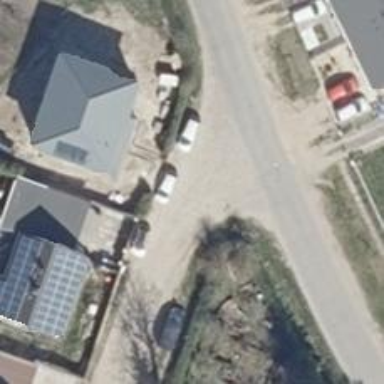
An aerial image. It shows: Residential road.